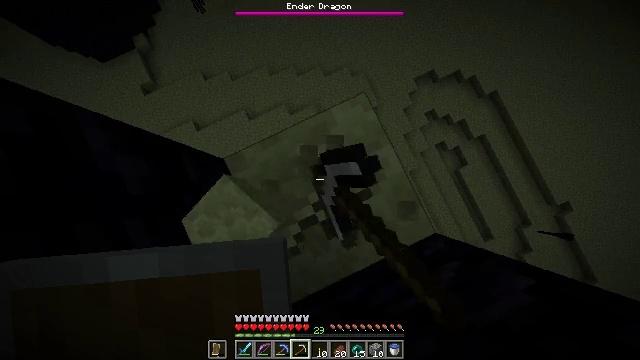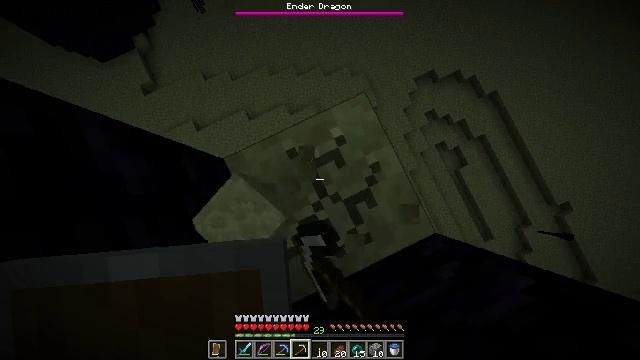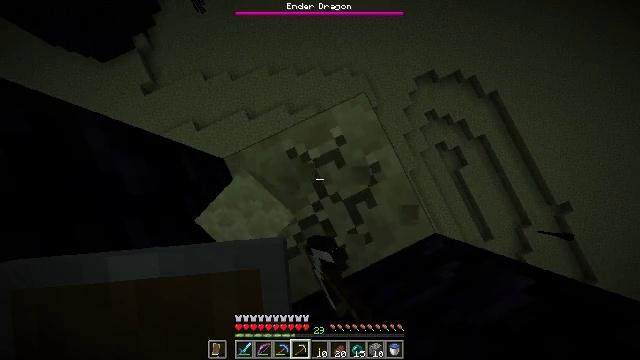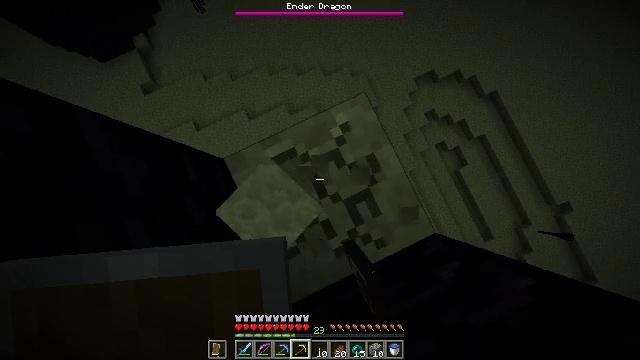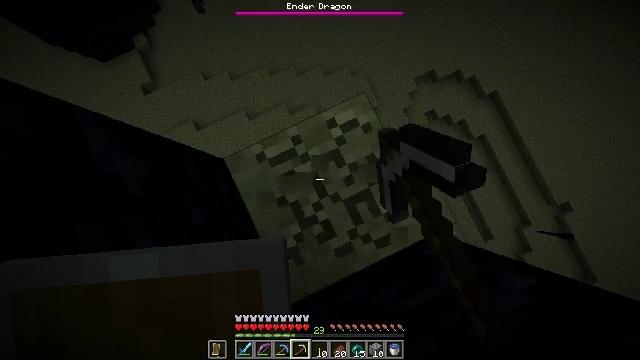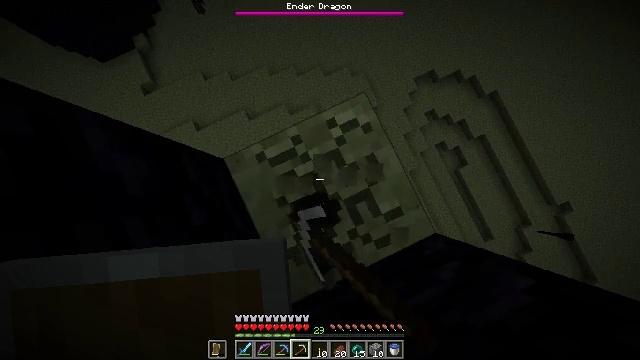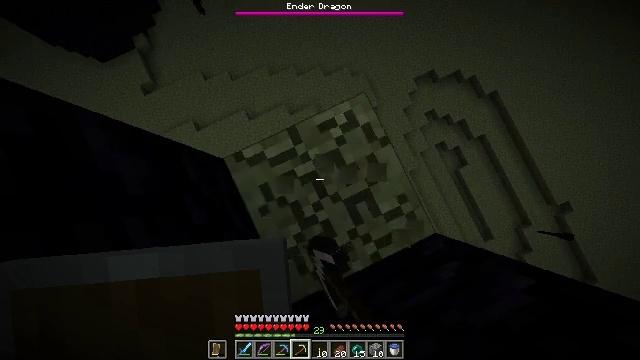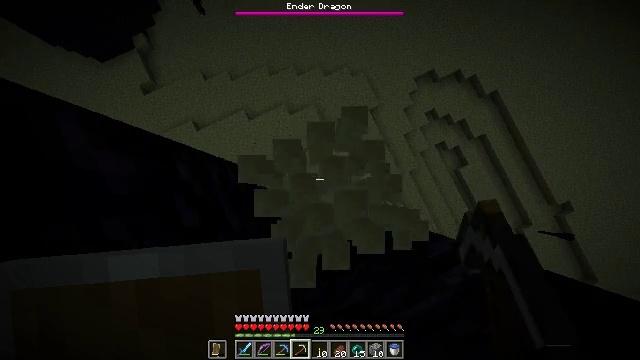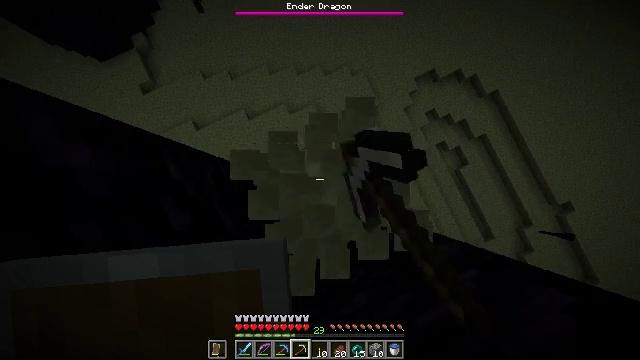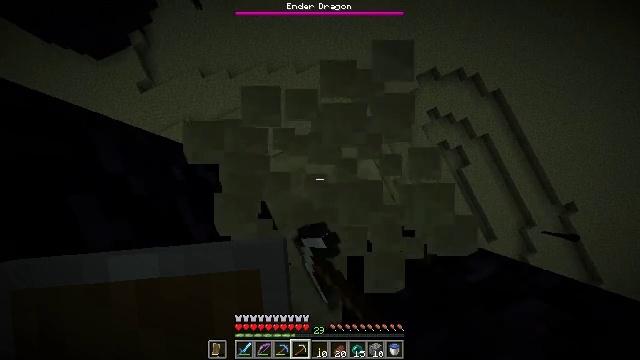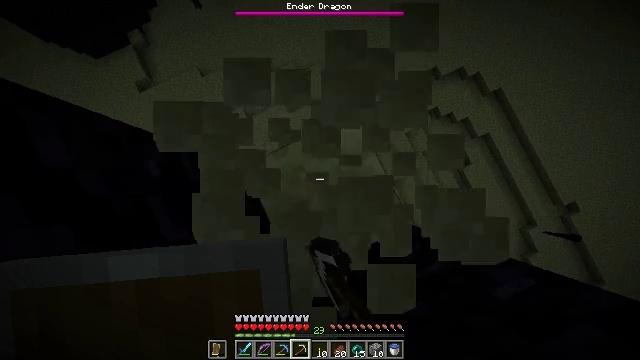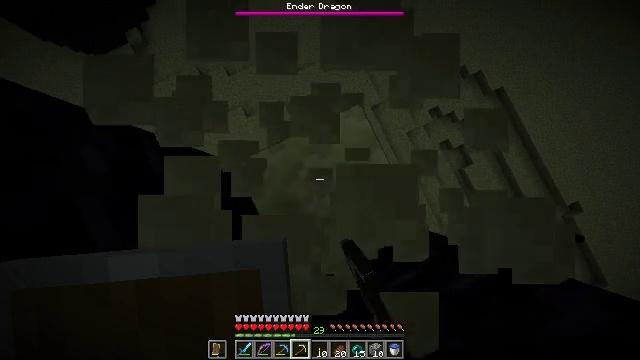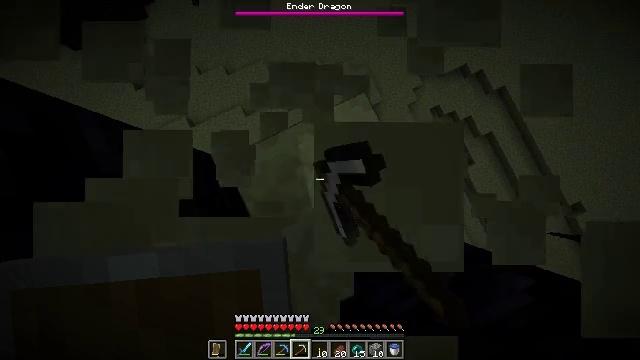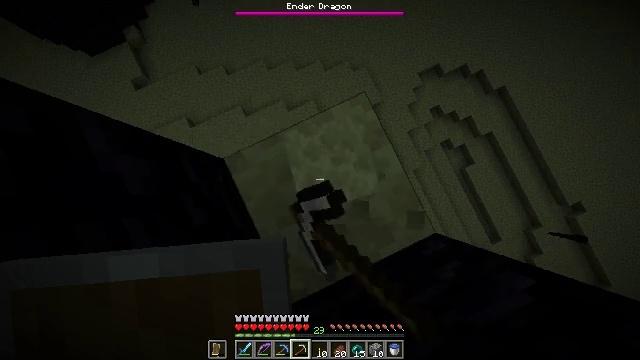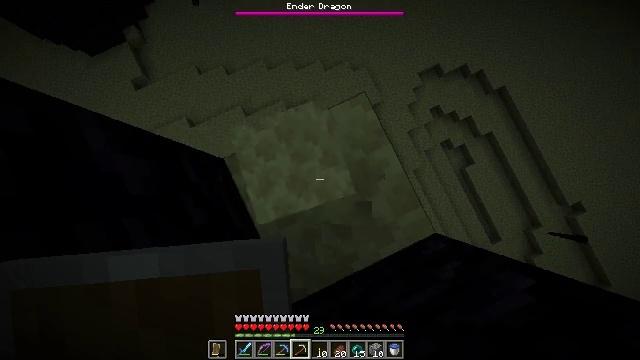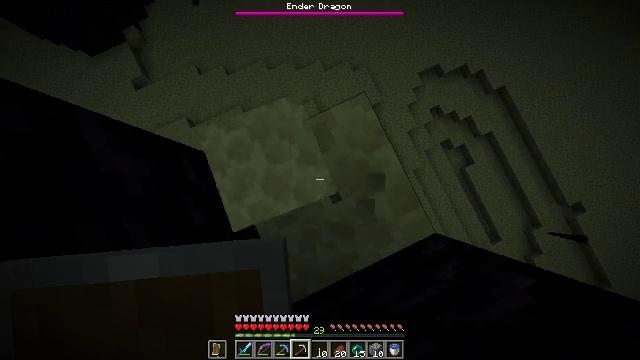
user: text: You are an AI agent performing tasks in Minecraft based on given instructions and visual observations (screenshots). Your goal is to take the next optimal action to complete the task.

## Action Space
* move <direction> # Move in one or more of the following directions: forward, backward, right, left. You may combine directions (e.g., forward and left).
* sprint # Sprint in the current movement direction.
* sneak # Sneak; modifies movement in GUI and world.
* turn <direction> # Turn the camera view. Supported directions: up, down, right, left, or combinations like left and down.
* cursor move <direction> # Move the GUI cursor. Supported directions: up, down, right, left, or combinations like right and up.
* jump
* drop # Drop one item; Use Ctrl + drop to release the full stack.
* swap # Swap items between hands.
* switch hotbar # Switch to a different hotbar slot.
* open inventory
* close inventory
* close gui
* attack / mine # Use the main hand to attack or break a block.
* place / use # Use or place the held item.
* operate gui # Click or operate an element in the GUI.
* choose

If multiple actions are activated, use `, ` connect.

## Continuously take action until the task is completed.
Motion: motion action
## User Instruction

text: Extract end stone with a pickaxe.
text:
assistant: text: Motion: attack / mine
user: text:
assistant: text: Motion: attack / mine
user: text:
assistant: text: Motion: attack / mine
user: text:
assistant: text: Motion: attack / mine
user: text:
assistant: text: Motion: attack / mine
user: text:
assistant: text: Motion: attack / mine
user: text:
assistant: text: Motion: attack / mine
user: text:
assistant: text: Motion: attack / mine
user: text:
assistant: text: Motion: attack / mine
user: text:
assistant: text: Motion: attack / mine
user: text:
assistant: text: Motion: attack / mine
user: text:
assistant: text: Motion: attack / mine
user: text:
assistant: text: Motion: attack / mine
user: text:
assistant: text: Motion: attack / mine
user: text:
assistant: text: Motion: attack / mine
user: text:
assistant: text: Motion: attack / mine
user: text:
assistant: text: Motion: attack / mine
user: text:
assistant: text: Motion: attack / mine
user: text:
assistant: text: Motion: attack / mine
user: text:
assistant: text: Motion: attack / mine
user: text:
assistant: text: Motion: attack / mine
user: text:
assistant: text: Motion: attack / mine
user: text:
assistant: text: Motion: attack / mine
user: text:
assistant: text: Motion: attack / mine
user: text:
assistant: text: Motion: attack / mine
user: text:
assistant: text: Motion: attack / mine
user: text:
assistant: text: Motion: attack / mine
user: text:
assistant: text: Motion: attack / mine
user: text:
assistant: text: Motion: attack / mine
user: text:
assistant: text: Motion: attack / mine